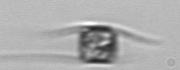
Label: Chaetoceros_danicus